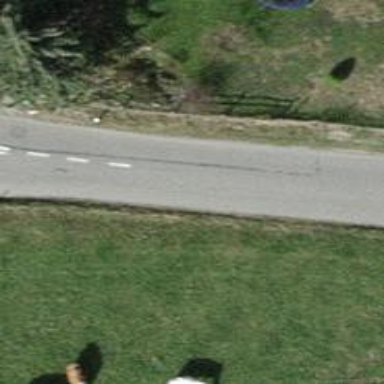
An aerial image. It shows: Bump for traffic calming.